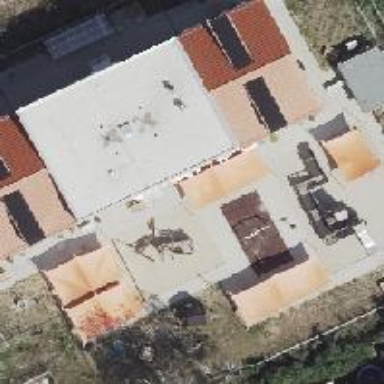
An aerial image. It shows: Kindergarten.